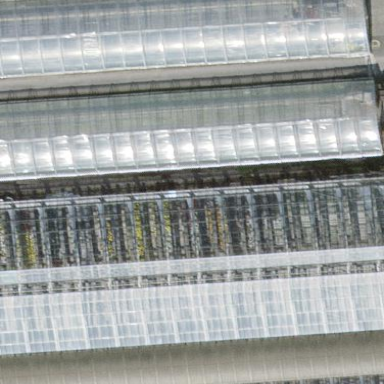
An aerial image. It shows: Greenhouse.